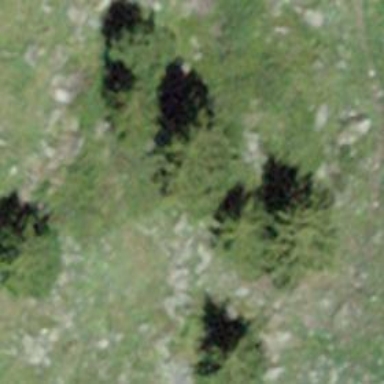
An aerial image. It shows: Beautiful tree in nature.